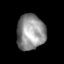
Tissue: lung
Cell type: T cells
Senescence score: 0.1912
Nuclear area (px): 991
Mean DAPI intensity: 143.585